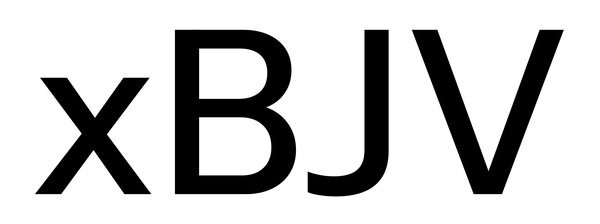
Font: InstrumentSans_Medium